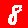
Digit: 8